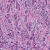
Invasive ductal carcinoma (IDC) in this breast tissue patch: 1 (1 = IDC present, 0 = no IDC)